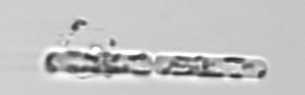
Label: Dactyliosolen_fragilissimus